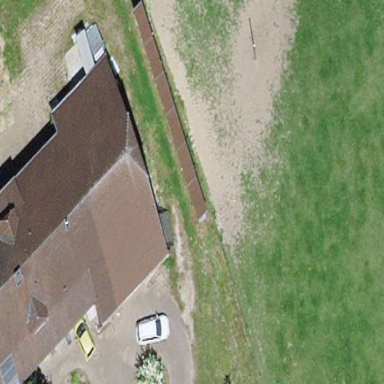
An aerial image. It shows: Farm building.